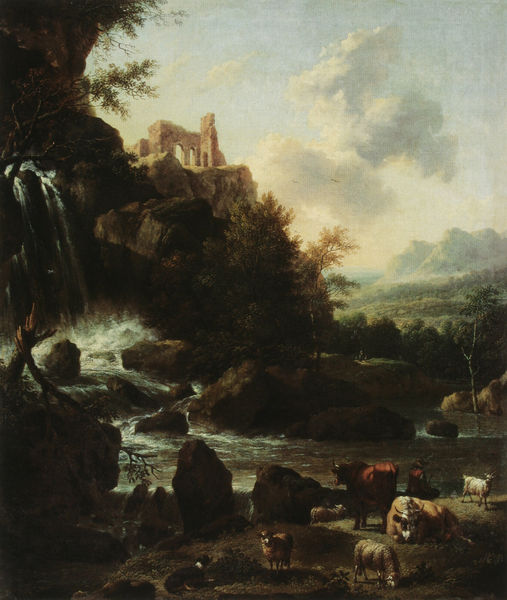
Titel: Südliche Landschaft
Künstler: Joseph Roos
Standort: Dresden
Institution: Gemäldegalerie Alte Meister
Schlagwörter: baum, berg, blau, dunkel, felsen, gemälde, gestein, himmel, mann, schatten, wasser, weiß, wolken, bäume, fluss, grün, landschaft, see, ufer, äste, braun, grau, hell, licht, nacht, schwarz, vordergrund, gebäude, hund, rot, tiere, wolke, wand, stein, steine, öl, ast, bach, baumstamm, horizont, hügel, kühe, natur, stamm, vieh, gebüsch, sonne, sträucher, tal, wald, wasserfall, stillleben, gischt, ruhe, düster, italien, süden, berge, fels, gebirge, sonnenuntergang, herde, kuh, rind, nautr, schlucht, idylle, pause, friedrich, romantik, still, ruine, rinder, schaf, burg, weiden, torbogen, rinnsal, wasserlauf, zweig, wälder, tanne, runge, sonnenschein, sonnenstrahlen, griechenland, bachlauf, felsbrocken, tränke, schafe, ochse, ochsen, stier, hirte, hirten, schaaf, ziege, baumstumpf, findling, rafael, ziegen, pastorale, burgruine, kuhherde, torbögen, da vinci, emälde, pathos, schafherde, kaskade, hierte, ideallandschaft, plätschern, büffel, hirt, wasserfal, waserfall, caspar david, #natur, felsen#, baumgischt, hirde